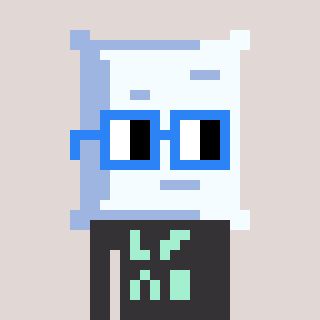
a pixel art character with square blue glasses, a pillow-shaped head and a grayscale-colored body on a warm background